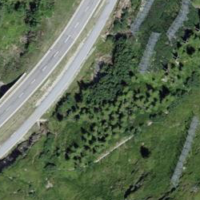
EUNIS habitat code: 31
Species observed at this site:
Anthocharis cardamines
Cupido minimus
Cyaniris semiargus
Lasiommata maera